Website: walmart
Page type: newsletter-management
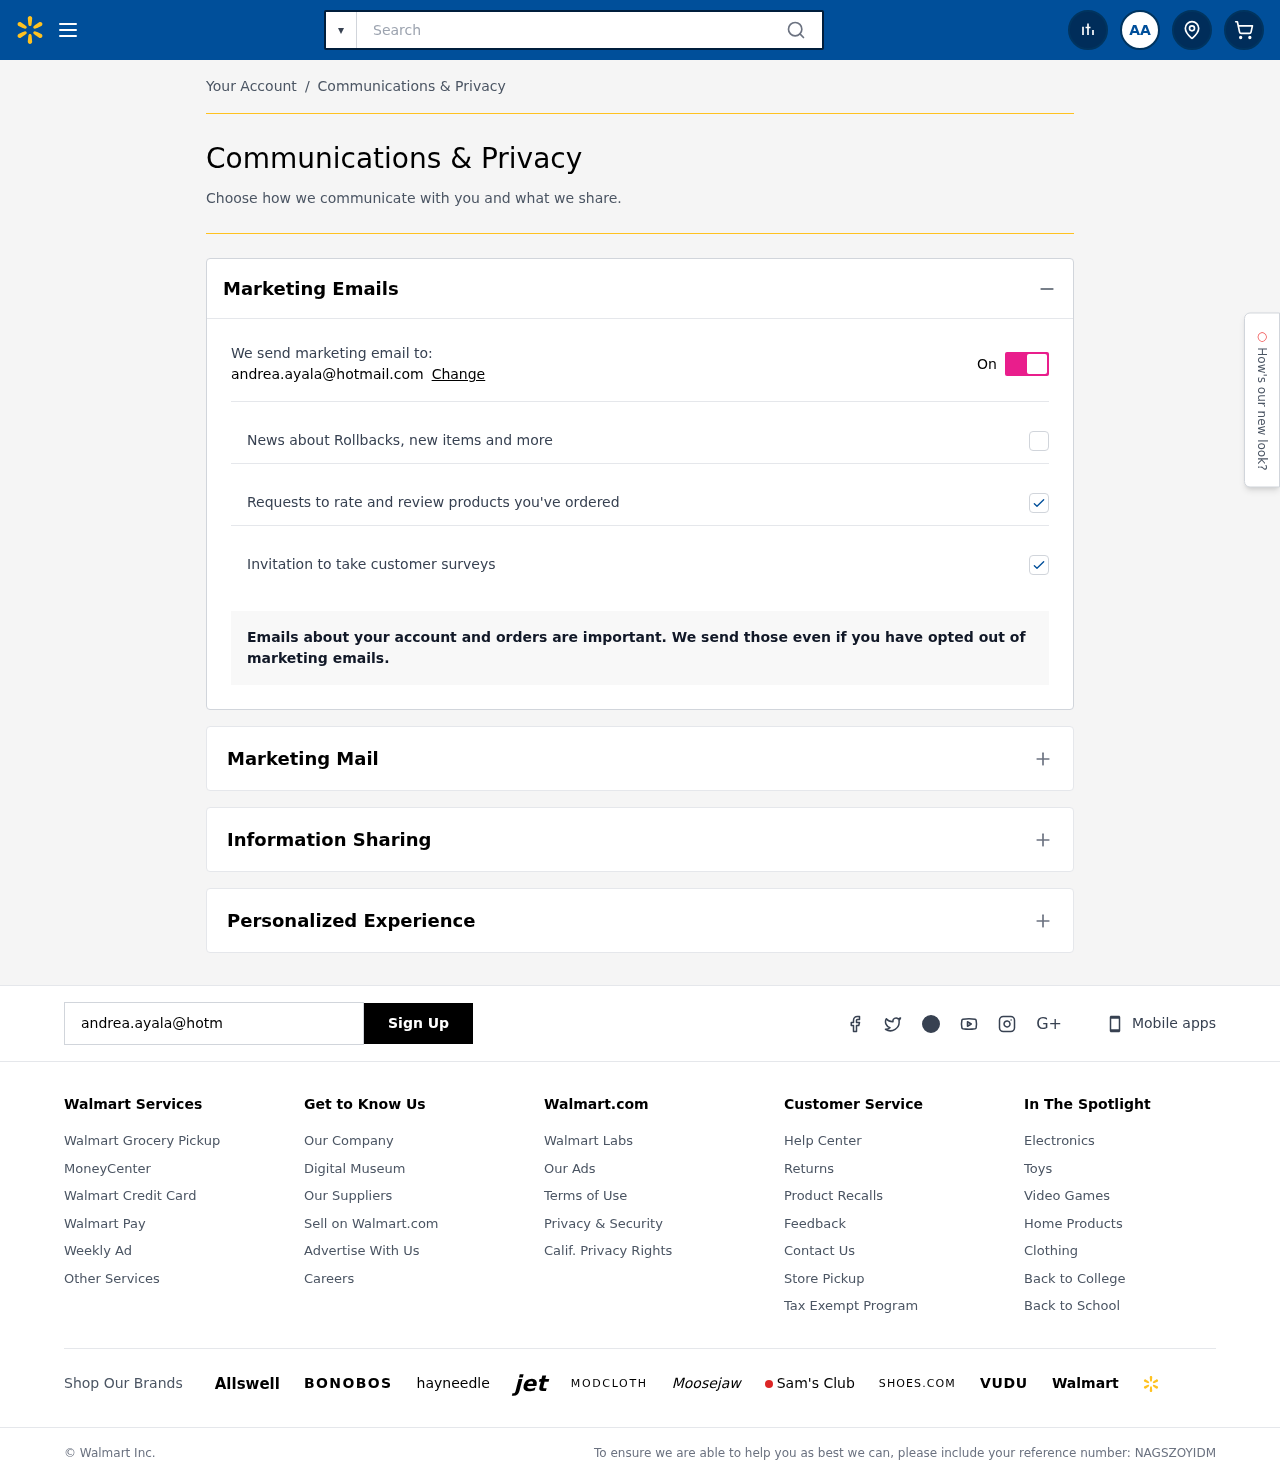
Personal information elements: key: PII_EMAIL
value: andrea.ayala@hotmail.com
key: PII_INITIALS
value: AA
Search elements: key: HEADER_SEARCH
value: Search